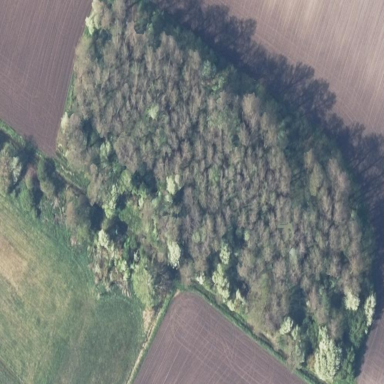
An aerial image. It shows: Beautiful woodland area.